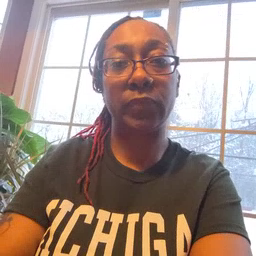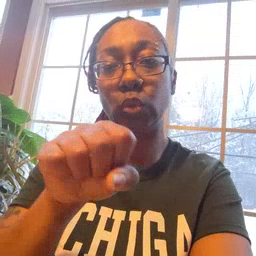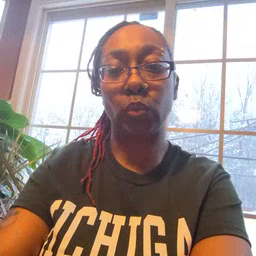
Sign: shoe